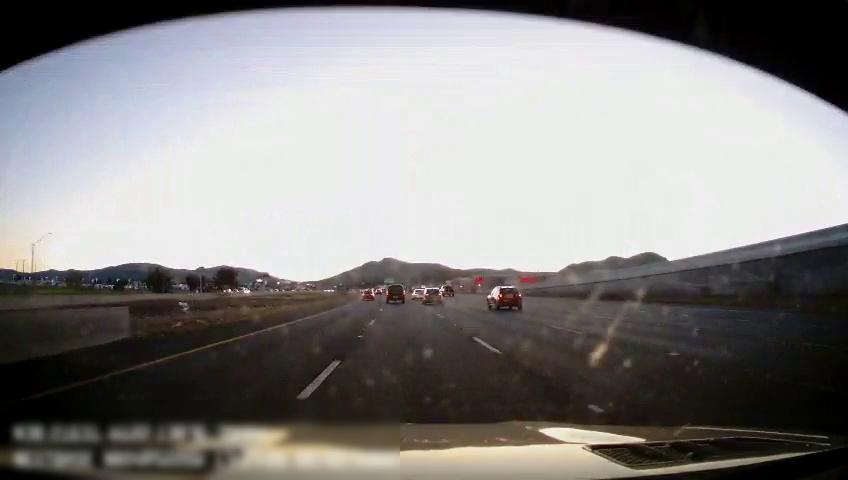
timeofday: Dusk/Dawn/Twilight
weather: Sunny
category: Drivable Space
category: Vehicles | Car
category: Vehicles | Car
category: Vehicles | Car
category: Vehicles | Car
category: Vehicles | SUV
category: Vehicles | Car
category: Lanes | Alternate Lane
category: Lanes | Current Lane
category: Lanes | Current Lane
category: Lanes | Alternate Lane